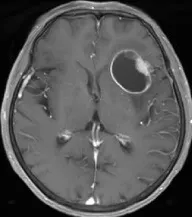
(F) Brain magnetic resonance imaging (MRI) showed a lesion in the left frontal lobe.
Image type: radiology (mri)